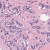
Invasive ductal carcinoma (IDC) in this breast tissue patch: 1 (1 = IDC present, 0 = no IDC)